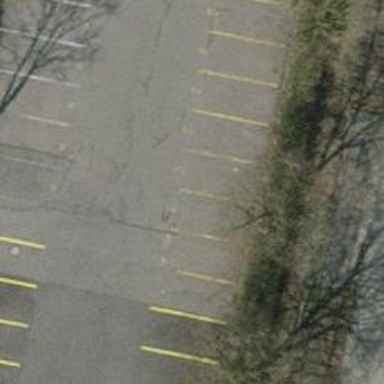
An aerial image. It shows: Bicycle parking area.